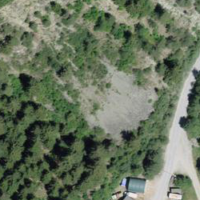
EUNIS habitat code: 45
Species observed at this site:
Epipactis helleborine